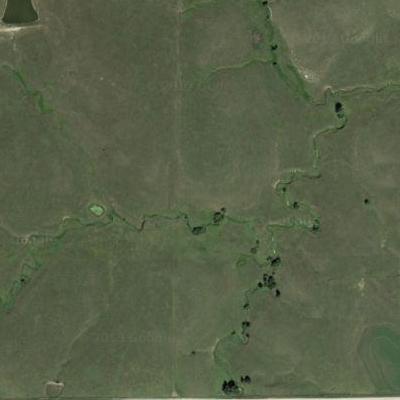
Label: aGrass